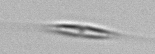
Label: Cylindrotheca